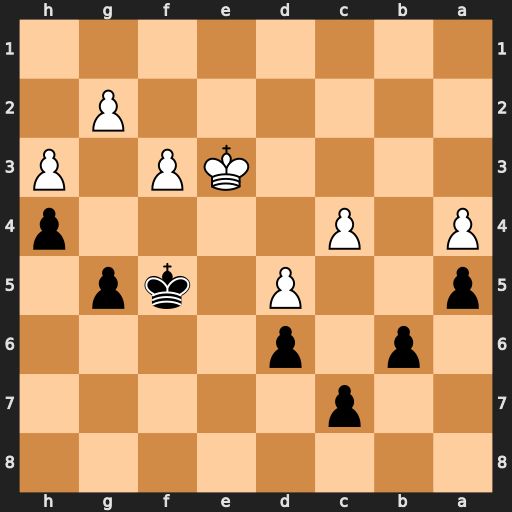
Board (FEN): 8/2p5/1p1p4/p2P1kp1/P1P4p/4KP1P/6P1/8
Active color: b
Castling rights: -
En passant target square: -
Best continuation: Ke5 Kd3 b5 axb5 a4 Kc3 a3 Kb3 Kd4 Kxa3 Kxc4